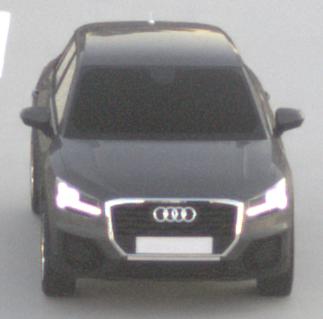
Make: Audi
Model: Q2
Model produced from: 2016
Model produced until: 2020
Doors: 5
Color: gray
Road condition: dry road
Daytime: sunrise or sunset
Contrast: low contrast